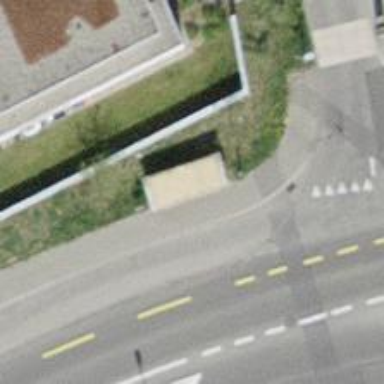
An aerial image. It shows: Bus stop with platform for public transport.